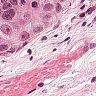
Metastatic tissue present: yes